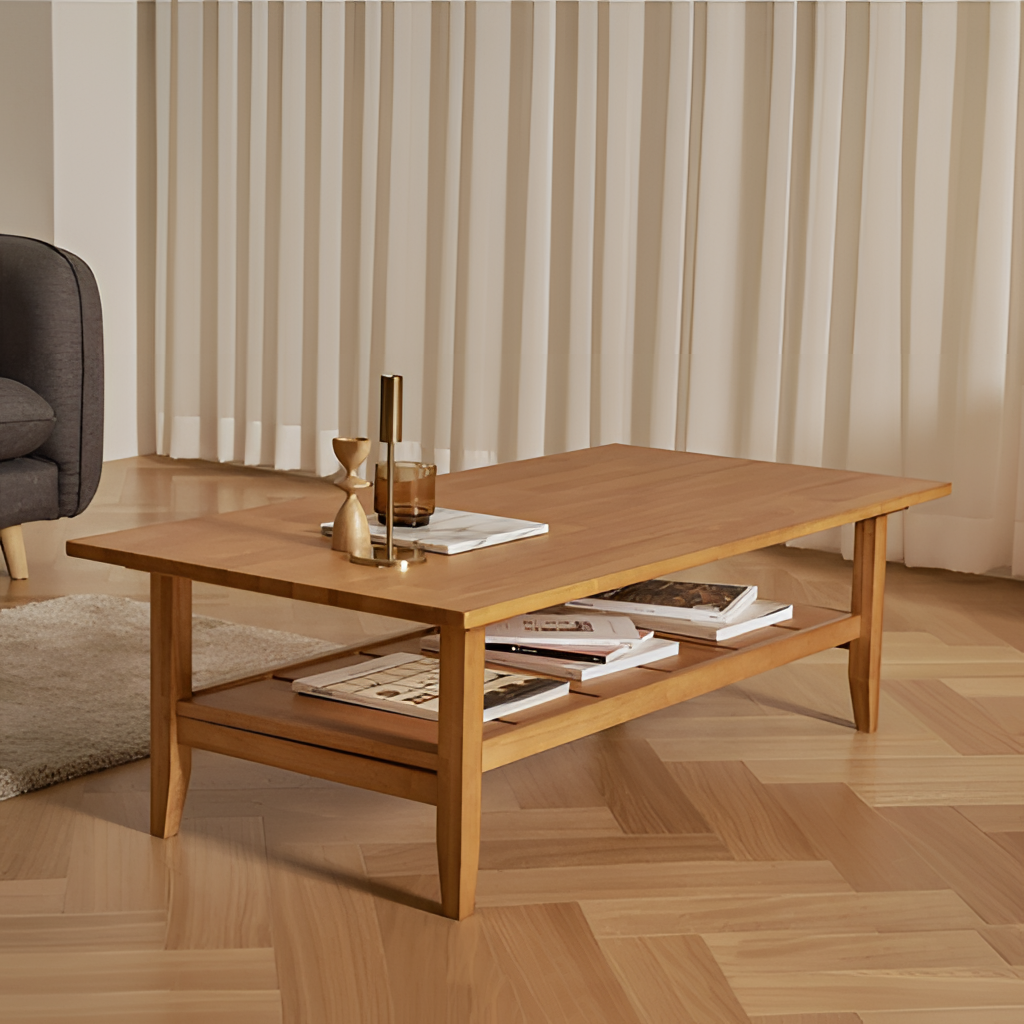
wood coffee table, living room, wood flooring, with herringbone pattern, minimalist, beige fabric wallpaper, with vertical striped pattern